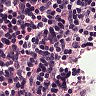
Metastatic tissue present: no